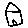
Label: house